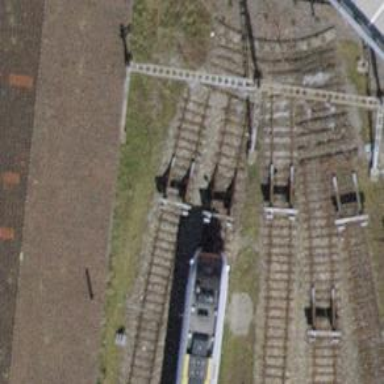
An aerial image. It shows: Disused railway with one track.